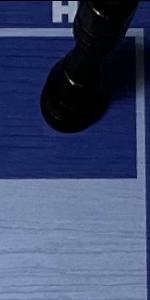
Label: Empty